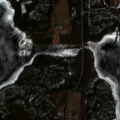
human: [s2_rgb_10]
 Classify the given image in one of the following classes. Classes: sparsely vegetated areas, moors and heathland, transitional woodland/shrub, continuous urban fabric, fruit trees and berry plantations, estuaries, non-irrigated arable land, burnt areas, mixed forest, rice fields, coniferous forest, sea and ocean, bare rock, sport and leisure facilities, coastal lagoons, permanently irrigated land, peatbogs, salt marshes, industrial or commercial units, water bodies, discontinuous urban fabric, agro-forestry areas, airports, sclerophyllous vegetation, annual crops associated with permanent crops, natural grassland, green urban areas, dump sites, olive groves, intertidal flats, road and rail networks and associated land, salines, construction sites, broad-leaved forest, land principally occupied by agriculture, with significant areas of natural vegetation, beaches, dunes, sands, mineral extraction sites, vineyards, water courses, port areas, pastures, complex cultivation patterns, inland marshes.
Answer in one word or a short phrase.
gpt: land principally occupied by agriculture, with significant areas of natural vegetation, mixed forest, water bodies